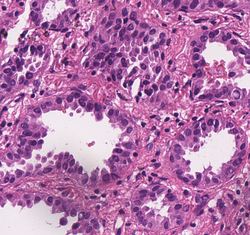
Tumor epithelial tissue: yes
Tumor-associated stroma tissue: yes
Normal tissue: no